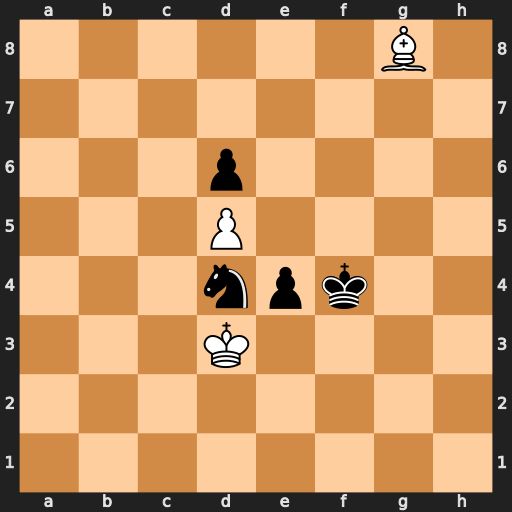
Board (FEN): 6B1/8/3p4/3P4/3npk2/3K4/8/8
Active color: w
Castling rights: -
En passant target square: -
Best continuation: Kxd4 e3 Kd3 Kf3 Bf7